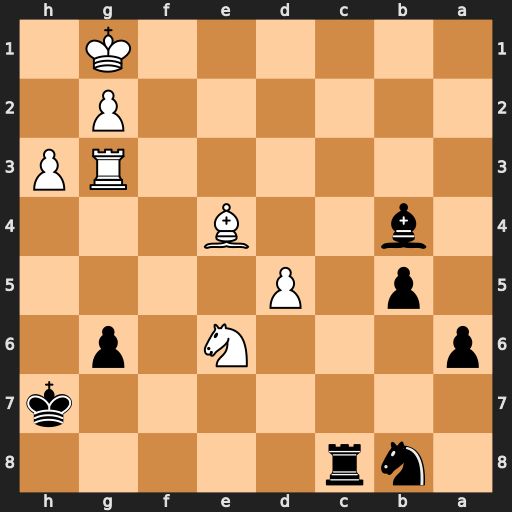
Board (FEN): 1nr5/7k/p3N1p1/1p1P4/1b2B3/6RP/6P1/6K1
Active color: b
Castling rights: -
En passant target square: -
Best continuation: Rc1+ Kh2 Bd6